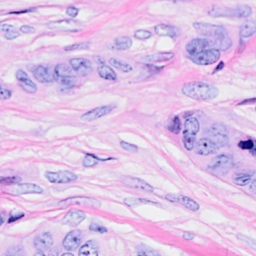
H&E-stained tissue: Breast